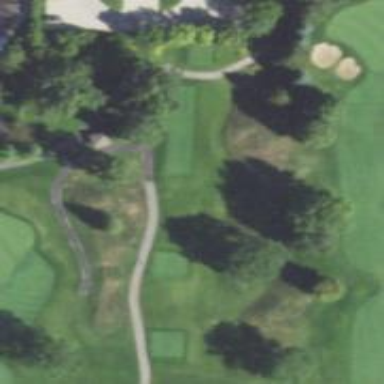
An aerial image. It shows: Golf tee.